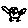
Label: bird